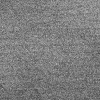
Atmospheric dust classification: dusty